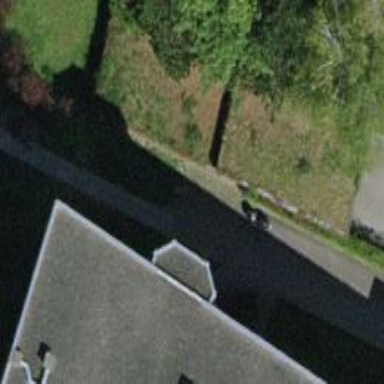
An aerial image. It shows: View of roof of building.